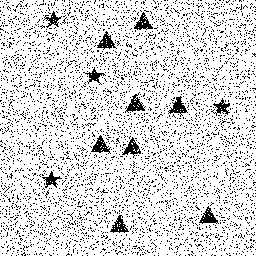
Squares: 0
Triangles: 8
Stars: 4
Total shapes: 12